Question: I am used to use format 1, but I found a php standard document said that my code is not standard . but not tell why format 2 is better than format 1. any one tell me why?

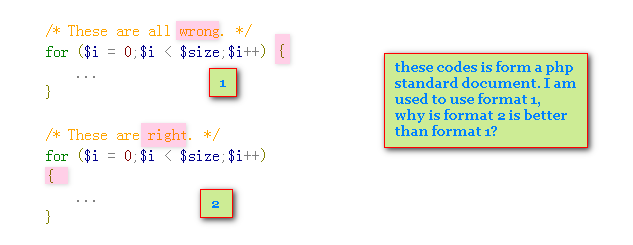
Answer: Bro, to be honest its entirely up to you. The pear framework uses it the second way. The majority of the others use the first.
PEAR <URL>